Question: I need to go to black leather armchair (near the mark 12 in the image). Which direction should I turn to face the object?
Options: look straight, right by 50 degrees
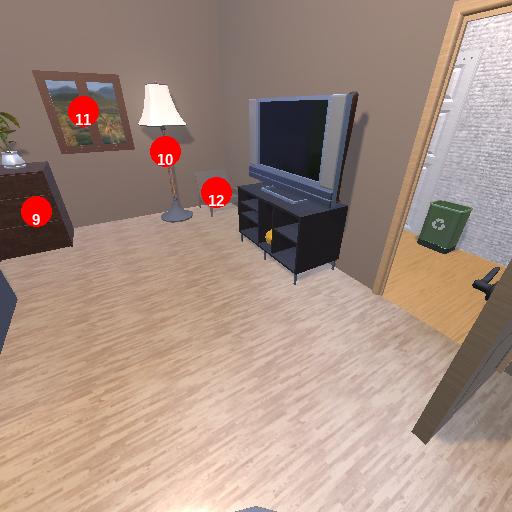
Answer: look straight